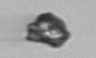
Label: detritus_transparent